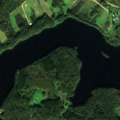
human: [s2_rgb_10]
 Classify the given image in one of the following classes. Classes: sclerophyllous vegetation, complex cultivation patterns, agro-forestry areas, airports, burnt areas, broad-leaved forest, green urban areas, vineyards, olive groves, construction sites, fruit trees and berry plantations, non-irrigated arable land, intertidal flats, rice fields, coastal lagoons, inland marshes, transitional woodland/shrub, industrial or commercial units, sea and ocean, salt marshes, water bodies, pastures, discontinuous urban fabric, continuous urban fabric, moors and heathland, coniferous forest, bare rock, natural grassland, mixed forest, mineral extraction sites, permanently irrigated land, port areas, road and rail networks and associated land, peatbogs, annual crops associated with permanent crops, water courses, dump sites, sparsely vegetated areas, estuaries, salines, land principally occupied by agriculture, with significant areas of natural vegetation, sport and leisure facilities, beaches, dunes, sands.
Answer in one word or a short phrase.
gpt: pastures, complex cultivation patterns, coniferous forest, mixed forest, water bodies